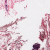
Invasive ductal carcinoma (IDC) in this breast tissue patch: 0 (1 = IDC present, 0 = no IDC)